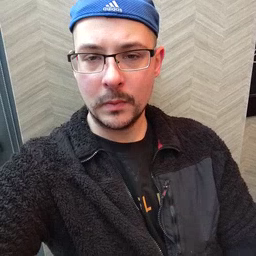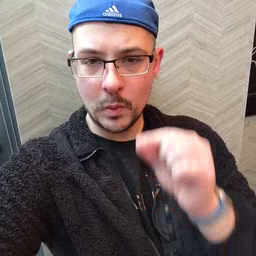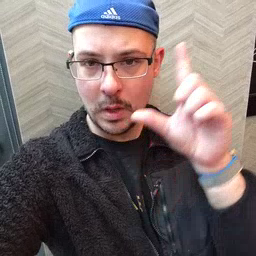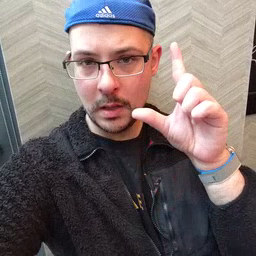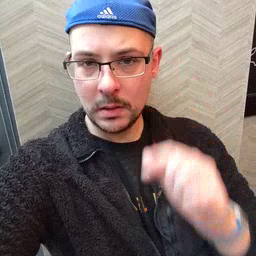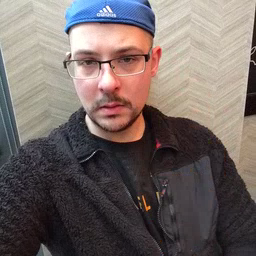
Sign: wake